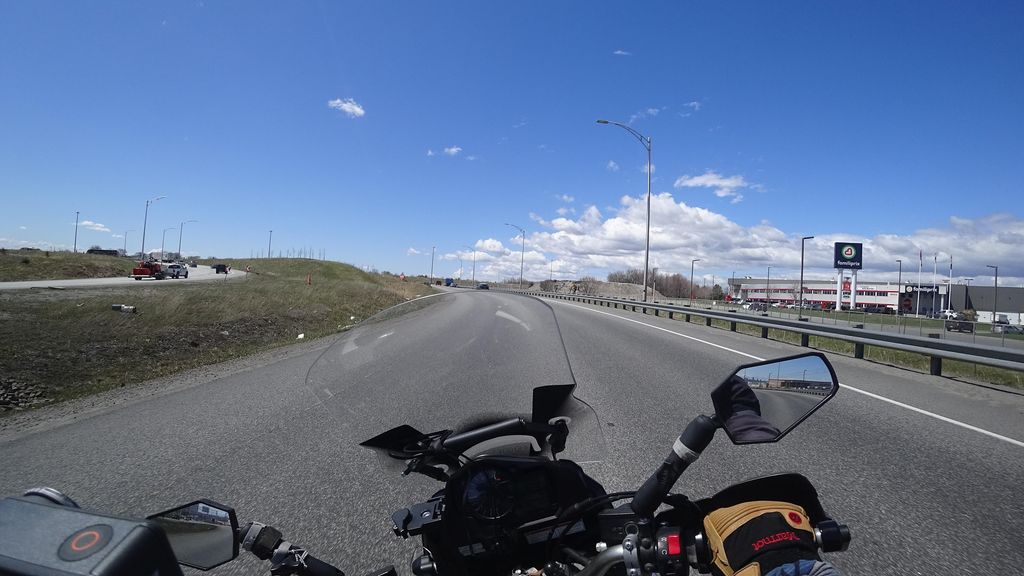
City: quebec_city